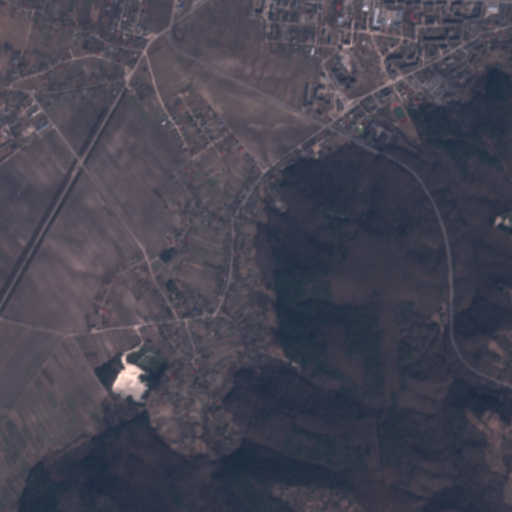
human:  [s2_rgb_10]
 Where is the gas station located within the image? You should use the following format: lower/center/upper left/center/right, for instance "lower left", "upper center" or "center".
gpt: The gas station is located in the upper center of the image.
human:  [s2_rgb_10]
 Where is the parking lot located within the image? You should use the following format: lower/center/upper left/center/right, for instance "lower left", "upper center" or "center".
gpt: The parking lot is located in the upper right of the image.
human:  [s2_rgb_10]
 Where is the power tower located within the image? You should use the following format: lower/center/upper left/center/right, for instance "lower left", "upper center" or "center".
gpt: The power tower is located in the upper left of the image.
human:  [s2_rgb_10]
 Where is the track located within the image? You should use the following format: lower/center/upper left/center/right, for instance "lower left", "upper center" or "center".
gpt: The track is located in the upper right of the image.
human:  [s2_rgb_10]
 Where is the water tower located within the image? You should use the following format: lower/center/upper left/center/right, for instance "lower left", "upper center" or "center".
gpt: The water tower is located in the upper of the image.
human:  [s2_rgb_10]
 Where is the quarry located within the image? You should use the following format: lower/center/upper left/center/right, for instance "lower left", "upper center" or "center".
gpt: There is no quarry in the image.